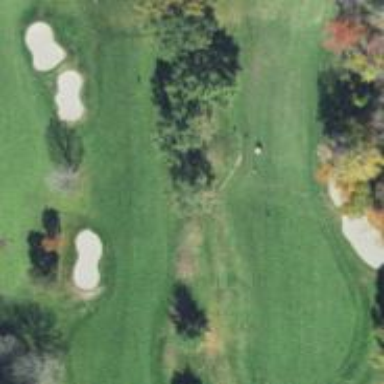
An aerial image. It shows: View of golf hole.